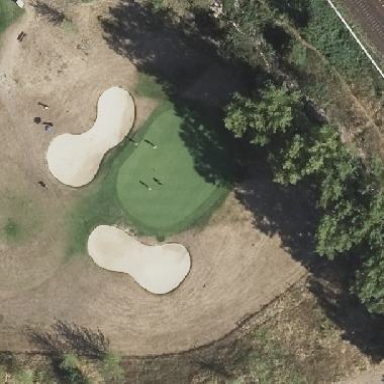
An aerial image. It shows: Golf green.